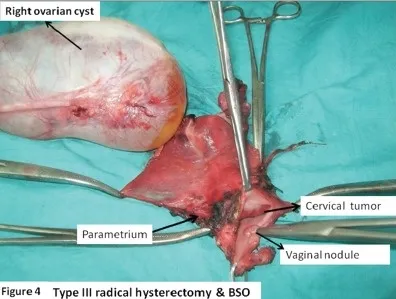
Type III radical hysterectomy and BSO showing right ovarian simple cyst (15 x 8cm); cervical tumour 3.5 x 3.5 cm, mainly involving the endocervix; and posterior vaginal flap tumour nodule.
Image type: medical_photograph (other_medical_photograph)